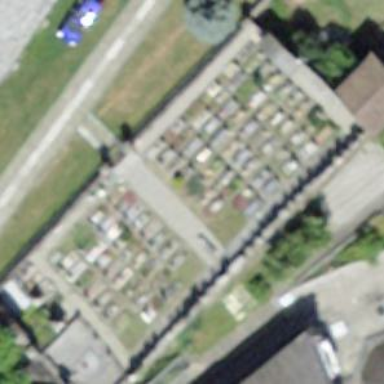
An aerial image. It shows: Cemetery.